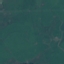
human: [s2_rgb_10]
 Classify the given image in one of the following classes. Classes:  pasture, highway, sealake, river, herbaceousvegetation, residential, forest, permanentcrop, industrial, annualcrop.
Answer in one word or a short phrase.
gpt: Pasture